Aerial crown-view tile of a tropical tree (Barro Colorado Island, Panama), acquired 20250818:
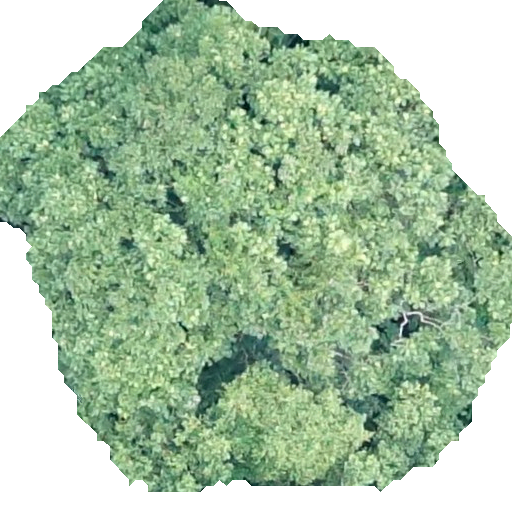
Species: Dipteryx oleifera
GBIF accepted scientific name: Dipteryx oleifera
Crown area: 270.567 m²